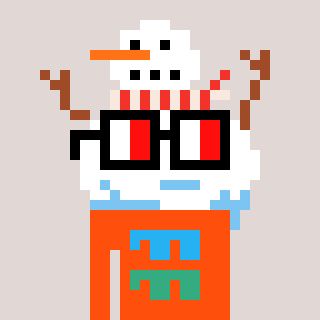
a pixel art character with square glasses with black frames and red eyes, a snowman-shaped head and a orange-colored body on a warm background